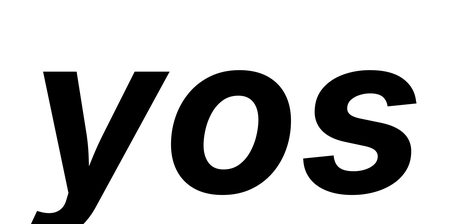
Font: Inter-Italic_Bold_Italic